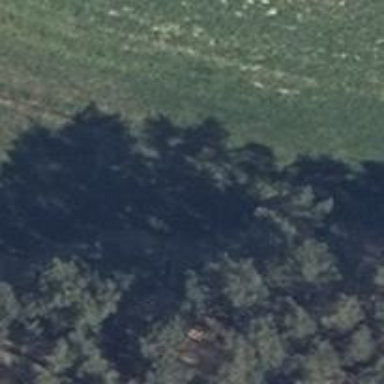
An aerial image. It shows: Hunting stand.